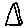
Label: triangle